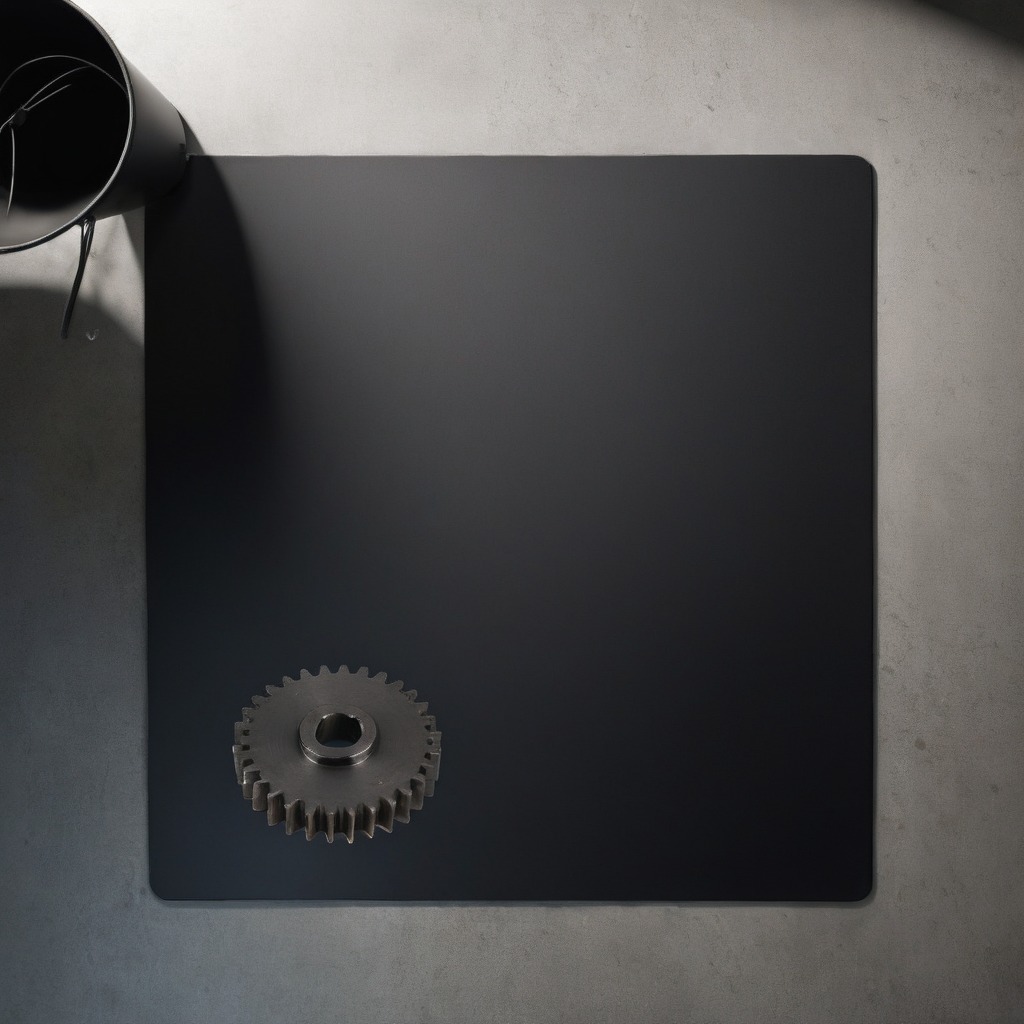
A steel gear with teeth lies on a clean granite tabletop covered with a black rubber mat inside a workshop under bright overhead lighting crisp shadows high clarity worn but beneath the mat